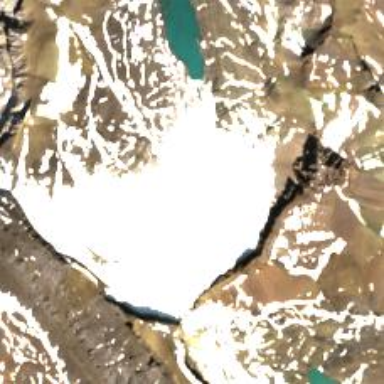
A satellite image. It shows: Majestic glacier in the distance.